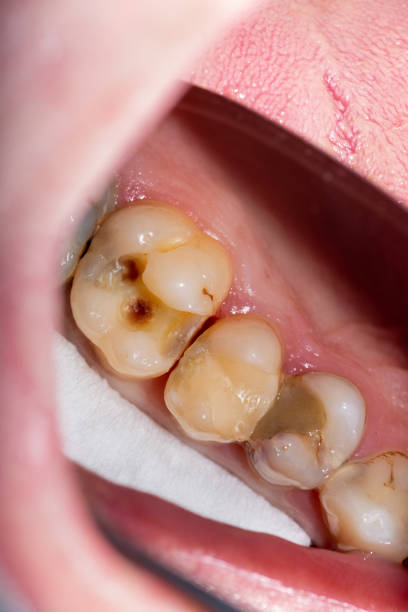
Condition: Caries